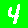
Digit: 4